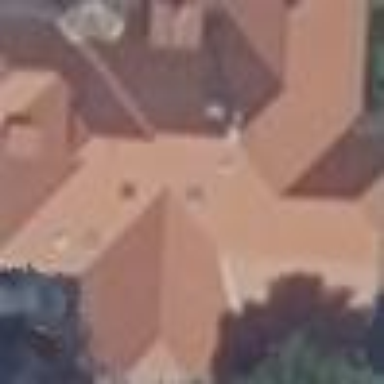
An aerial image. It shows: Building with flat beige roof.